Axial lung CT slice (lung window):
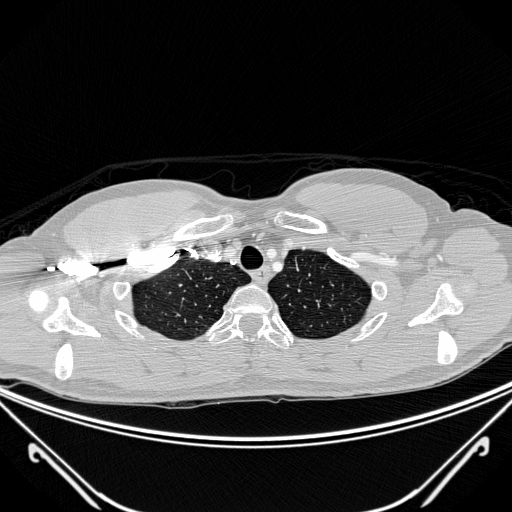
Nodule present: no